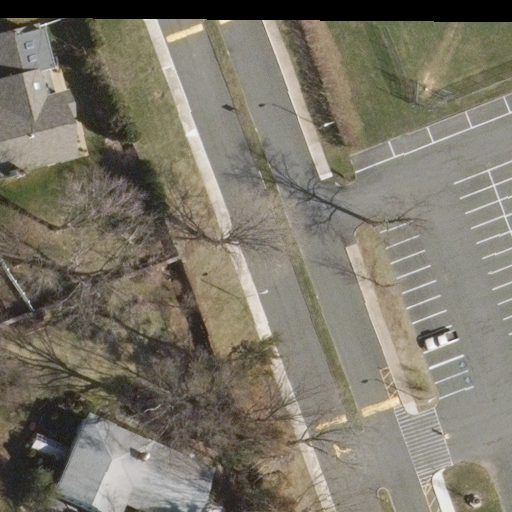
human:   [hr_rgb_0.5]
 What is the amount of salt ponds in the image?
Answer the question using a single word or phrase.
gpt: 0

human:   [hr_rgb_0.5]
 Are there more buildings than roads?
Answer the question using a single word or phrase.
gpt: no

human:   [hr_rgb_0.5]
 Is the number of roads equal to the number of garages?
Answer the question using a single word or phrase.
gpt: no

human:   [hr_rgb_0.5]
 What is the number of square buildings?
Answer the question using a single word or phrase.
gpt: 0

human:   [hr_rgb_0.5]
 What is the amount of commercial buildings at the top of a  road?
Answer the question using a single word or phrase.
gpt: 0

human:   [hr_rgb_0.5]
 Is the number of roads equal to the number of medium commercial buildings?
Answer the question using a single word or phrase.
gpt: no

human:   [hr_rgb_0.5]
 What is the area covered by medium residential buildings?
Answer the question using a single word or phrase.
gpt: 663m2

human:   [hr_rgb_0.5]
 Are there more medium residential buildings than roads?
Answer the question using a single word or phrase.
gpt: no

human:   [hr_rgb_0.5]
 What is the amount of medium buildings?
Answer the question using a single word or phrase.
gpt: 2

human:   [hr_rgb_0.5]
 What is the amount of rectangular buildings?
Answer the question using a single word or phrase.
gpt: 0

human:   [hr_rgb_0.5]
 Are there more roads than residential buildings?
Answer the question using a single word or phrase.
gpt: no

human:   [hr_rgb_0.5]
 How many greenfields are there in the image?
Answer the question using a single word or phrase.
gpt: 0

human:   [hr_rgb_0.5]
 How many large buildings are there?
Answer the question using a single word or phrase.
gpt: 0

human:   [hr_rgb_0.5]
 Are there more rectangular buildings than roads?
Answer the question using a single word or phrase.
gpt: no

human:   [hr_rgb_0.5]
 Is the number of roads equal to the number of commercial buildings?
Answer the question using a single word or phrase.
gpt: no

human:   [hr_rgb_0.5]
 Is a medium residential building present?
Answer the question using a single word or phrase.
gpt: yes

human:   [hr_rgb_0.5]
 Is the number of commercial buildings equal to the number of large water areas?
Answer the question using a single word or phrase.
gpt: yes

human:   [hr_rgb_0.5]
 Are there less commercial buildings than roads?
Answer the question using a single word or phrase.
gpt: yes

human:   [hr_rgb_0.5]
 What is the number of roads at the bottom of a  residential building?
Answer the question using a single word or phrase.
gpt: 1

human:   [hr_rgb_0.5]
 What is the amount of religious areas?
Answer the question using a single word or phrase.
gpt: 0

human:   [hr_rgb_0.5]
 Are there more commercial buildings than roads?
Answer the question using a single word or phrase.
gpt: no

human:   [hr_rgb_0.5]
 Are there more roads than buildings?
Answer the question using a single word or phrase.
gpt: no

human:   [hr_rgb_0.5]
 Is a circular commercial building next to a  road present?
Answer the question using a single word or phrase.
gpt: no

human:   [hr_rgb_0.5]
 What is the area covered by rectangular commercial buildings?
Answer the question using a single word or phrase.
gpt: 0m2

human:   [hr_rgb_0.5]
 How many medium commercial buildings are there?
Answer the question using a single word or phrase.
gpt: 0

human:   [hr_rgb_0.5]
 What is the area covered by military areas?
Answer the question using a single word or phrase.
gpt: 0m2

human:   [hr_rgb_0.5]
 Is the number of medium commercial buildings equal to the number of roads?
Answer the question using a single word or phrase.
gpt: no

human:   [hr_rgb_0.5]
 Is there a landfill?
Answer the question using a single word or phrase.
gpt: no

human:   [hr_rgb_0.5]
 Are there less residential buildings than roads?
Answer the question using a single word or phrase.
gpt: no

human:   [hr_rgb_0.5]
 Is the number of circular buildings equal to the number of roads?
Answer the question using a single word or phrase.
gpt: no

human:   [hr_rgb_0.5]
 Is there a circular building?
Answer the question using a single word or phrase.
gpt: no

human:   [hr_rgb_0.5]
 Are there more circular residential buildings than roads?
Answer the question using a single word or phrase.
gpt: no

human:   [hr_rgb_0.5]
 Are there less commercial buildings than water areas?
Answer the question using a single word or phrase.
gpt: no

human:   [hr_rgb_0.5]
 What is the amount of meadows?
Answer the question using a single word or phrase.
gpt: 0

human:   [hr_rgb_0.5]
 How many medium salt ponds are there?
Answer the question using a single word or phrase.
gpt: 0

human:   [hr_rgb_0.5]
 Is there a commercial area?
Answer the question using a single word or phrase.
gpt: no